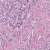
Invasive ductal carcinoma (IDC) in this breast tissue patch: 1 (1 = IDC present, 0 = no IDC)